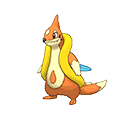
Pok\u00e9mon: floatzel